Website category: sports
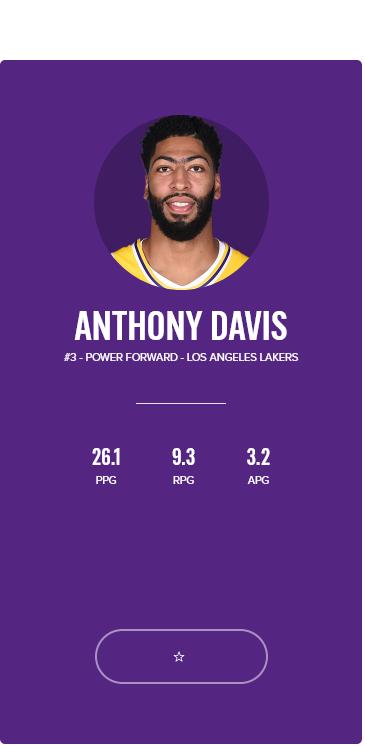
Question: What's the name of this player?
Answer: ANTHONY DAVIS

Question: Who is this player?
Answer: ANTHONY DAVIS

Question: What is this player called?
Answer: ANTHONY DAVIS

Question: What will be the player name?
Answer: ANTHONY DAVIS

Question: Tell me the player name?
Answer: ANTHONY DAVIS

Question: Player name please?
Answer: ANTHONY DAVIS

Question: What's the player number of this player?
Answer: #3

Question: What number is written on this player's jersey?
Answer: #3

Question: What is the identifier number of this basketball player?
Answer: #3

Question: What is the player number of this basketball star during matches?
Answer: #3

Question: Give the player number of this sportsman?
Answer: #3

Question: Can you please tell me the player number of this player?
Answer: #3

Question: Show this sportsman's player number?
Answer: #3

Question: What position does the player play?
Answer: POWER FORWARD

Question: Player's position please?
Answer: POWER FORWARD

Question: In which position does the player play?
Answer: POWER FORWARD

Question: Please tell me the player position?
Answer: POWER FORWARD

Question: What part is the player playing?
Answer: POWER FORWARD

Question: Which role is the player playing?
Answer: POWER FORWARD

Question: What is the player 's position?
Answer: POWER FORWARD

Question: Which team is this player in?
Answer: LOS ANGELES LAKERS

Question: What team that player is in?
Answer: LOS ANGELES LAKERS

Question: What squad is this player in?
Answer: LOS ANGELES LAKERS

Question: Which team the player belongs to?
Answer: LOS ANGELES LAKERS

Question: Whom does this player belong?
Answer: LOS ANGELES LAKERS

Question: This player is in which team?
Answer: LOS ANGELES LAKERS

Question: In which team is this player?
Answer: LOS ANGELES LAKERS

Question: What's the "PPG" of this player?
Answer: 26.1

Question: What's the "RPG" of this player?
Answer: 9.3

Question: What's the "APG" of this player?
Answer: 3.2

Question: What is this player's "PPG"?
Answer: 26.1

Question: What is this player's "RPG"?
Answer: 9.3

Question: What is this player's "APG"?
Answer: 3.2

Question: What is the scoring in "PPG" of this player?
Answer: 26.1

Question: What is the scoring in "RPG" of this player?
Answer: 9.3

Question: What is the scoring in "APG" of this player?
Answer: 3.2

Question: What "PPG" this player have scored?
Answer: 26.1

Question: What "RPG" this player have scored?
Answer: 9.3

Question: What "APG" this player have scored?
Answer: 3.2

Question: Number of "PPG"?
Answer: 26.1

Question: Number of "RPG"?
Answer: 9.3

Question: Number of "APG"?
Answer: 3.2

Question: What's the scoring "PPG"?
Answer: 26.1

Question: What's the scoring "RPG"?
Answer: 9.3

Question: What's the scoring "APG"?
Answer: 3.2